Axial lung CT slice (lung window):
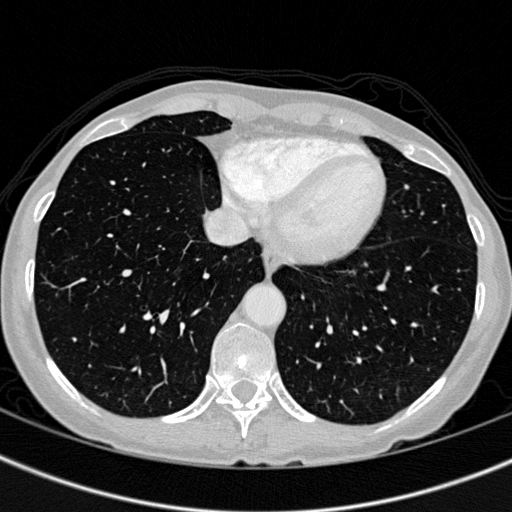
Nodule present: no